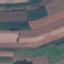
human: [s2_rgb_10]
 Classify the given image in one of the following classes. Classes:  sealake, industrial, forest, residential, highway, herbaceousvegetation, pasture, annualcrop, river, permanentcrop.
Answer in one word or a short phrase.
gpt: AnnualCrop